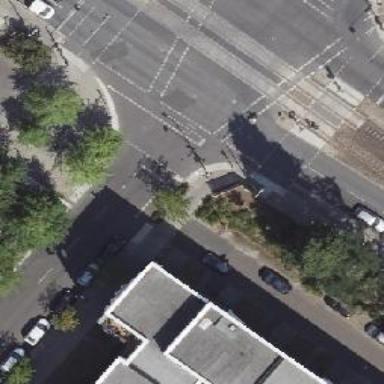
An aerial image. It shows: Footway with traffic signals at crossing.